Question: I am using Gradle 'Jacoco' plugin to record the test coverage of our software. The software contains some legacy code that makes heavy use of static methods. In order to mock them we came up with Powermock and integrated it into our Spock tests.
Everything works fine some far. The thing is that 'Jacoco' does not track the test coverage of tests that are using Powermock. The coverage of tests of plain Spock tests (tests that do not use Powermock) are reported as expected.
Does anyone have a clue how to make 'Jacoco' record the coverage of my Powermock tests?
Please find the Spock test below.
'''
@PrepareForTest([CodeCacheManager])
class SampleSpec extends Specification {
@Rule
PowerMockRule powerMockRule = new PowerMockRule();
@Unroll
void "Convert CodeIdentifier #insertvalue toString #returnvalue"() {
given:
def converter = new CodeIdentifierCodeInternalNameCustomConverter()
and:
mockStatic(CodeCacheManager.class)
Mockito.when(CodeCacheManager.getInternalNameForCode(insertvalue)).thenReturn(returnvalue)
when:
String value = converter.convertTo(insertvalue, null)
then:
value == returnvalue
where:
insertvalue | returnvalue
PartnerCodes.Geschlecht.mannlich | "mannlich"
null | "NO INTERNAL NAME"
}
}
'''
and the implementation of the tested method looks
'''
public String convertTo (CodeIdentifier source, String destination)
{
if (source != null)
{
return CodeCacheManager.getInternalNameForCode (source);
}
return "NO INTERNAL NAME";
}
'''

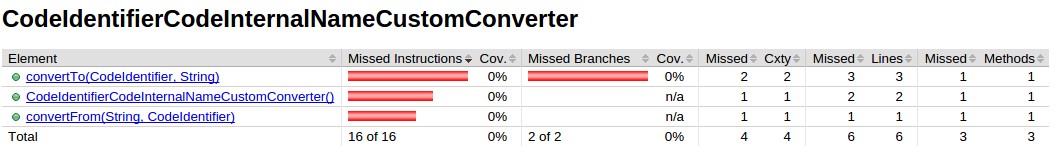
Answer: PowerMock and Jacoco are incompatible and do not work when using them together.